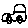
Label: car